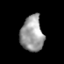
Tissue: prostate
Cell type: T cells
Senescence score: 0.2645
Nuclear area (px): 785
Mean DAPI intensity: 156.428